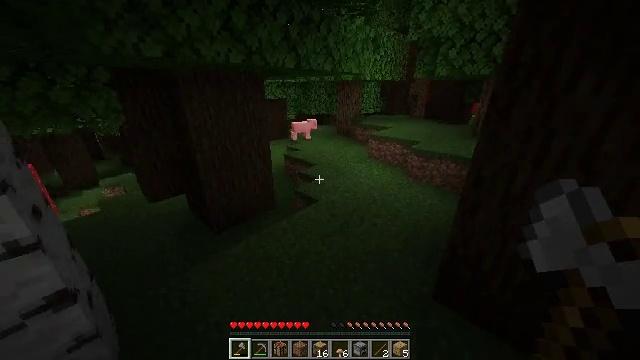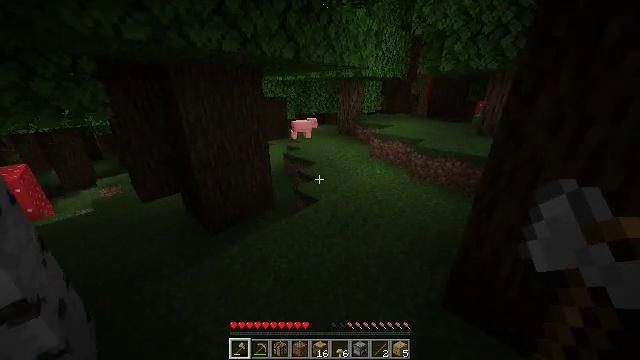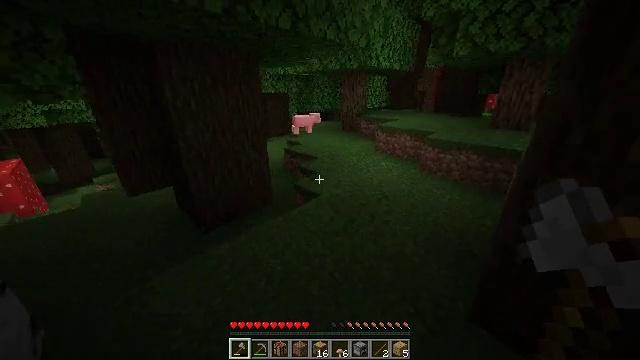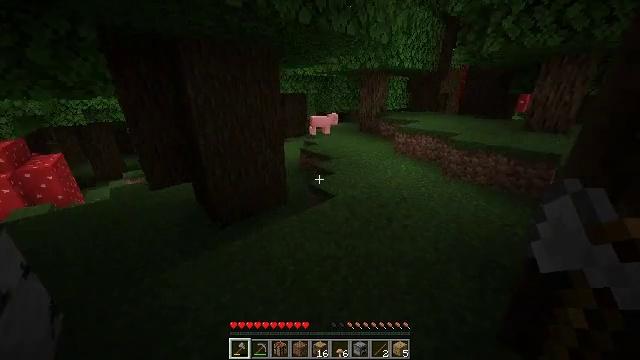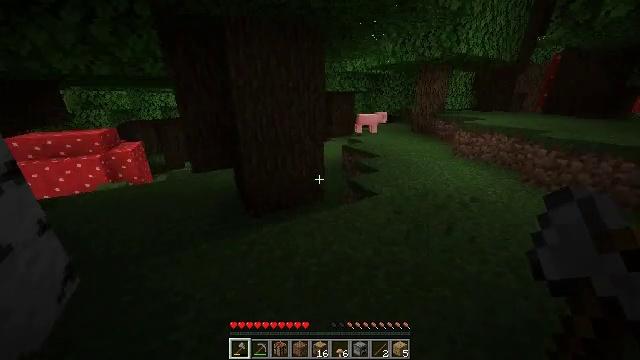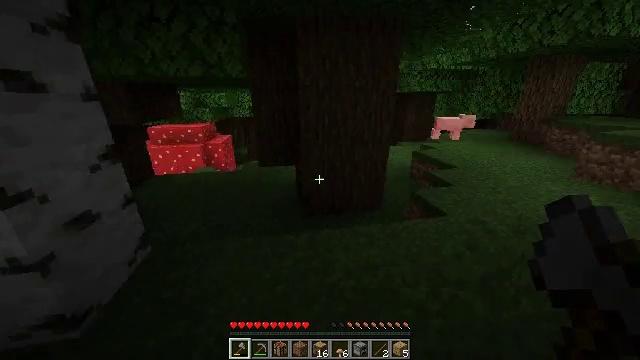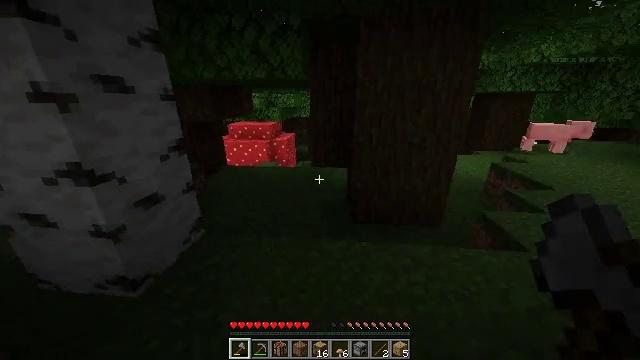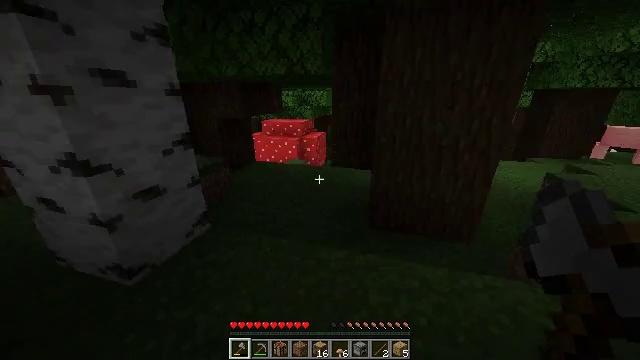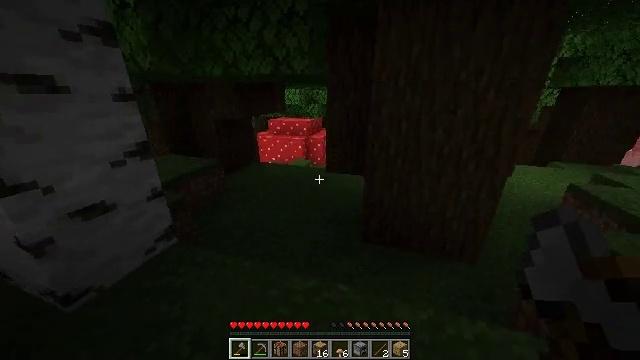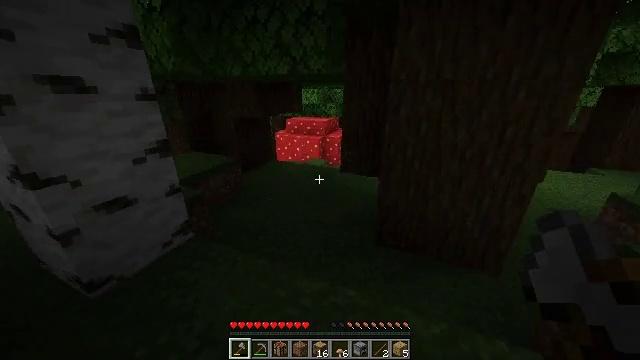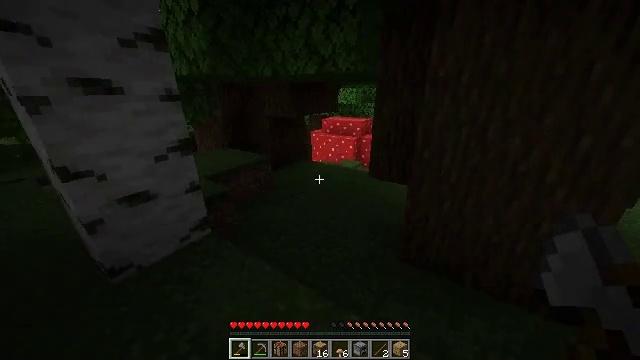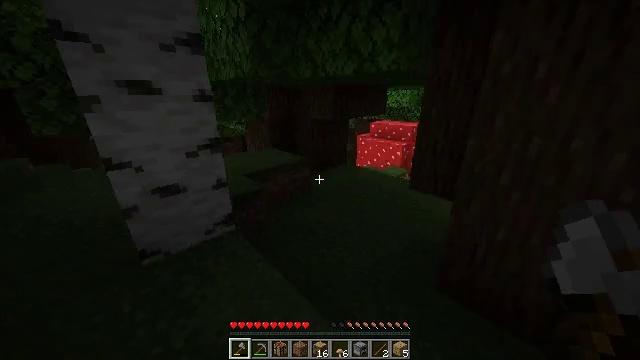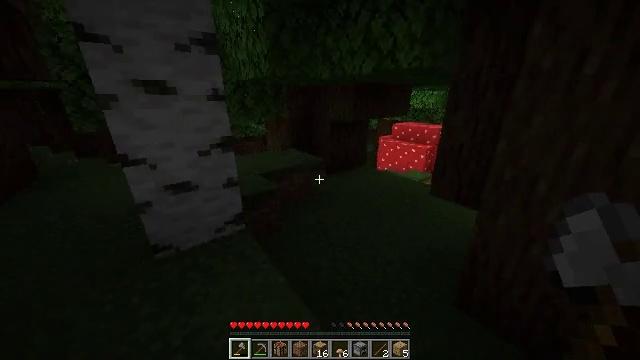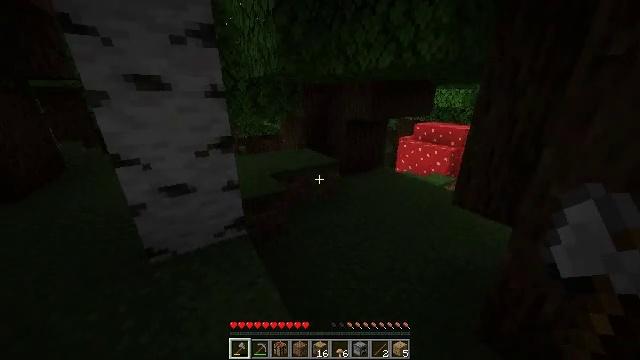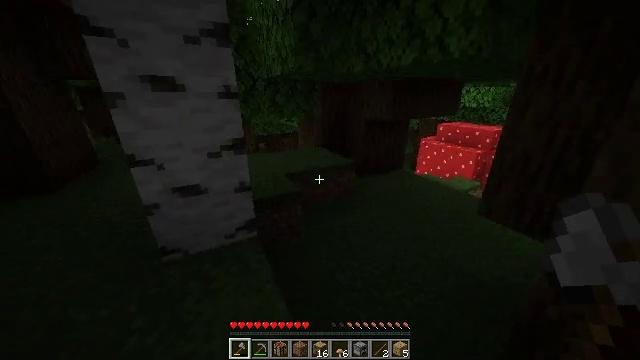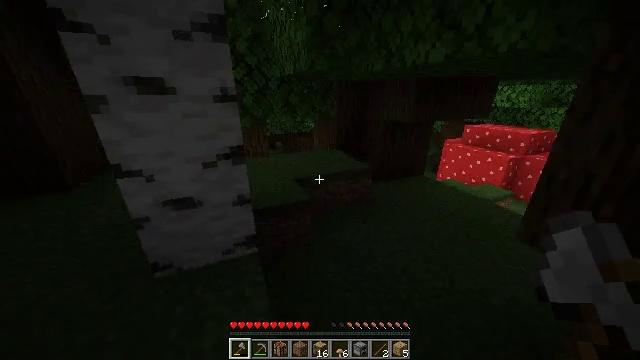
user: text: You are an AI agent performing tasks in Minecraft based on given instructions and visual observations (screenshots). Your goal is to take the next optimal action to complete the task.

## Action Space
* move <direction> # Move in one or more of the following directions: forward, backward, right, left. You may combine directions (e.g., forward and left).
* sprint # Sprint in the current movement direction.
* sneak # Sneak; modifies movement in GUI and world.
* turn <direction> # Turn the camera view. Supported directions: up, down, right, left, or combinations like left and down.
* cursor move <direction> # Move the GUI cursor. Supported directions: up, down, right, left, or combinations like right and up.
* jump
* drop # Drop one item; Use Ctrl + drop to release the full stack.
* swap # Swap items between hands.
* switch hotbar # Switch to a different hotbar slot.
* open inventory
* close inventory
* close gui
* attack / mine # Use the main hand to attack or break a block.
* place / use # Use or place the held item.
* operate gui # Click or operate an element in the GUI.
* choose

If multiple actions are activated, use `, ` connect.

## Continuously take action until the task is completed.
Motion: motion action
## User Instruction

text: Chop down the brown mushroom block.
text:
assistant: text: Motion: move forward, sprint
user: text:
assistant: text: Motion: move forward, sprint
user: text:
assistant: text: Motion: move forward, turn left
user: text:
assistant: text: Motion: move forward and move right, sprint, turn left and up
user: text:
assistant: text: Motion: move forward and move right, sprint, turn left
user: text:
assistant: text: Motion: move forward and move right, sprint, turn left
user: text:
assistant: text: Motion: move forward and move right, sprint, turn left
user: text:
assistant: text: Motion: move forward and move right, sprint, turn left
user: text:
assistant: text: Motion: move forward and move right, sprint, turn left
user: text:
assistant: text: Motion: move forward and move right, sprint, turn left
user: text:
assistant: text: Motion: move forward and move right, sprint, turn left
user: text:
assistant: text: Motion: move forward, sprint, turn left
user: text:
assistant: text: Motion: move forward, sprint, turn left
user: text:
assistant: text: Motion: move forward, sprint, turn left
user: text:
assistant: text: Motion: move forward, sprint, turn left
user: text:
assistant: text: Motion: move forward, sprint, turn left
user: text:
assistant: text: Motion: move forward and move left, sprint
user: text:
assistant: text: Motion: move forward and move left, sprint
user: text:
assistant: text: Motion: move forward and move left, sprint
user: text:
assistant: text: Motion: move forward and move left, sprint
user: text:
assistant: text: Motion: move forward and move left, sprint
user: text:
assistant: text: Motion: move forward, sprint
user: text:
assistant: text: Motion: move forward, sprint, turn right and down
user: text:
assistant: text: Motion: move forward, sprint, turn right and down
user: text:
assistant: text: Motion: move forward, sprint, turn right
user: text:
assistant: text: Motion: move forward, sprint, turn right
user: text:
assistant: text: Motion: move forward, sprint, turn right
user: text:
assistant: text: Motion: move forward and move right, sprint, turn right
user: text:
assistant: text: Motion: move forward and move right
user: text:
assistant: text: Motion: move forward and move right